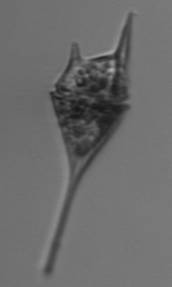
Label: Tripos_lineatus